Chest X-ray:
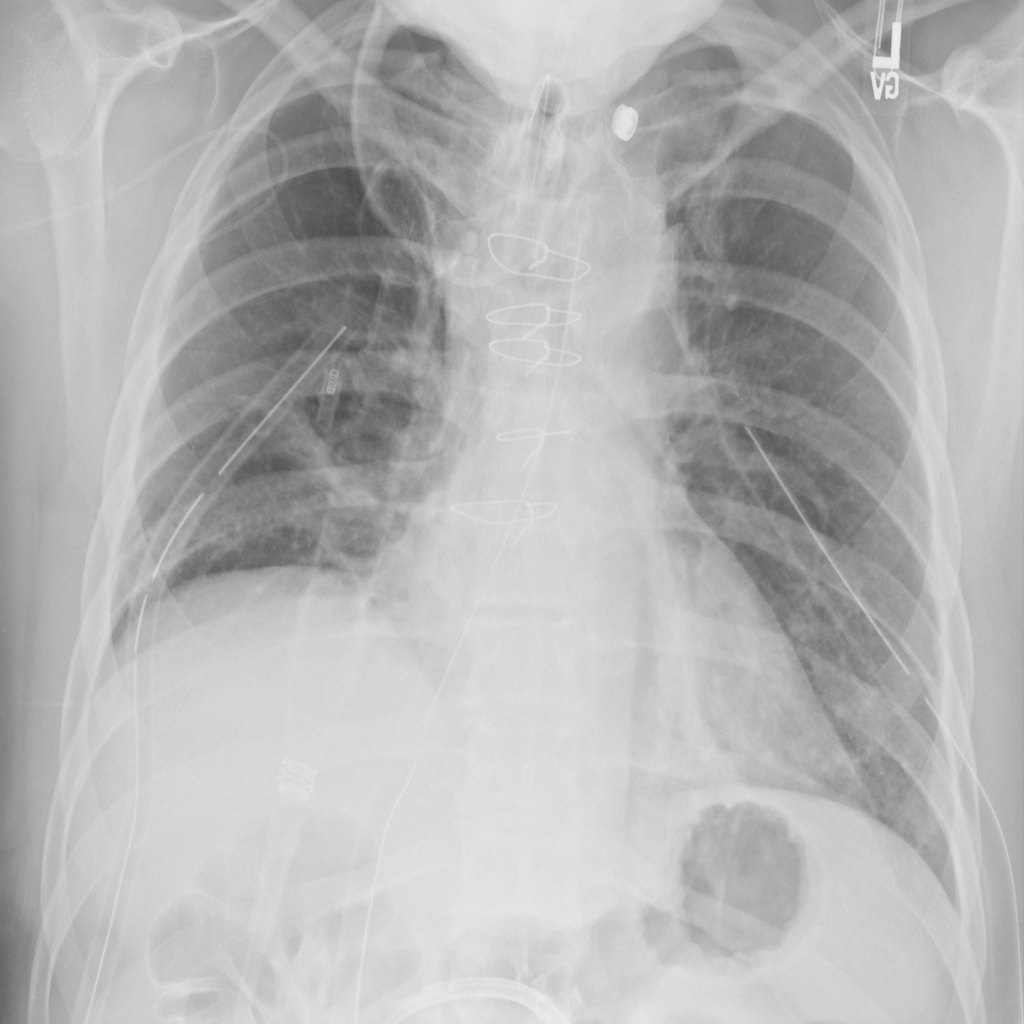
Findings: Atelectasis
No abnormal finding: no